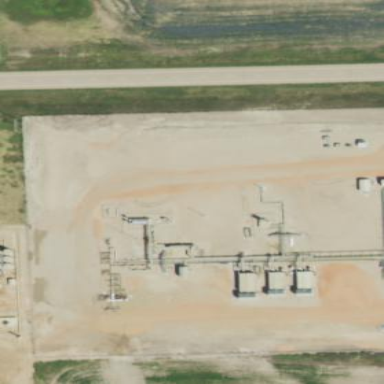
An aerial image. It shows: Industrial area focused on oil production.